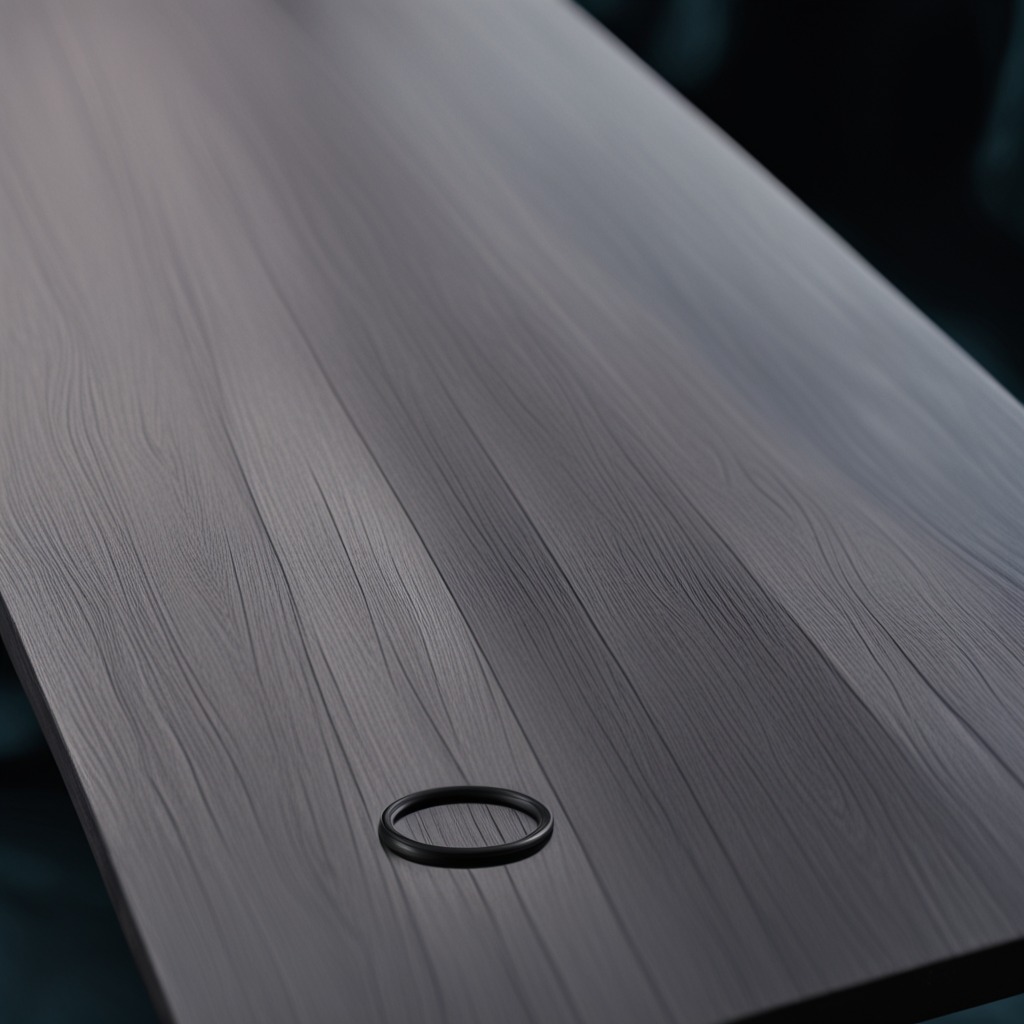
A rubber O-ring is lying on the old table.